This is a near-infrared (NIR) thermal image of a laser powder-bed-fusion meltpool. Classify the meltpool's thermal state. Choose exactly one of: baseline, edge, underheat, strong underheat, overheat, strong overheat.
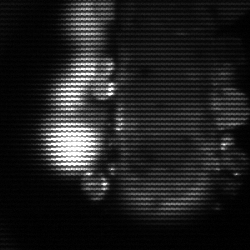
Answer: strong underheat